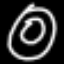
Label: donut